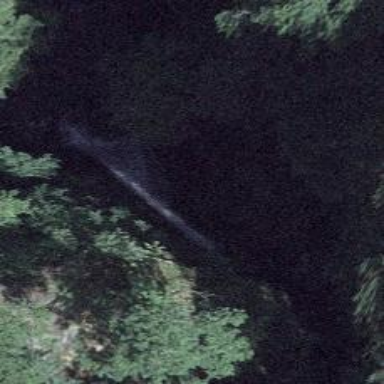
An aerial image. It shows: Beautiful waterfall.